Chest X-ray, AP view. Patient: 42 years old, sex M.
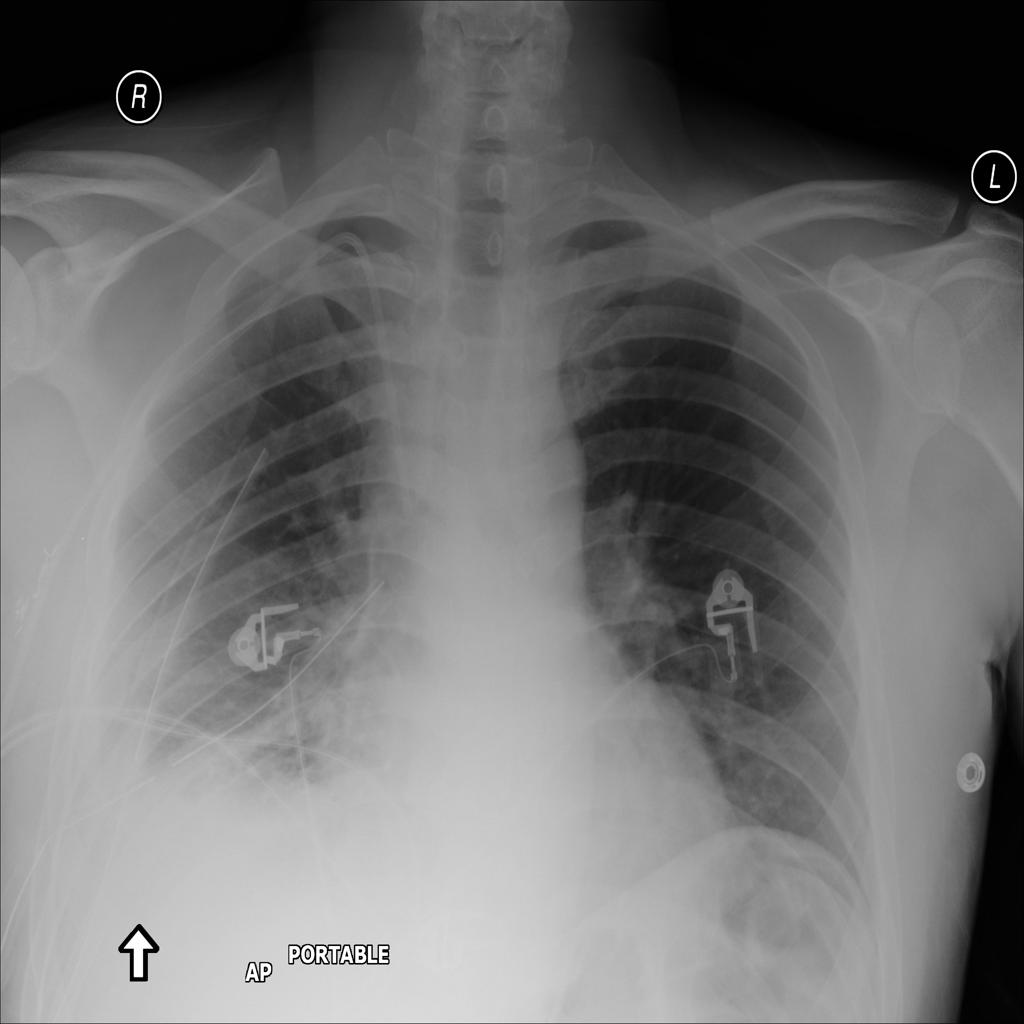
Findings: Atelectasis, Consolidation, Infiltration